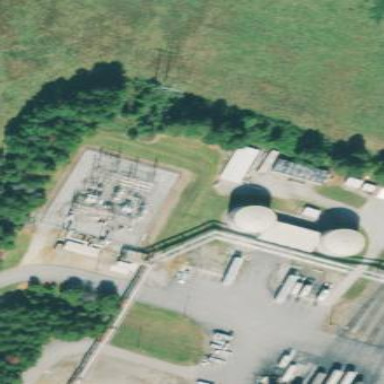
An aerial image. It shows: Industrial power substation surrounded by fence.